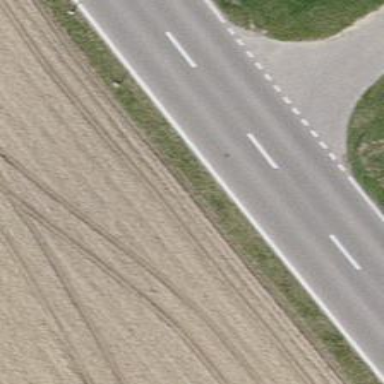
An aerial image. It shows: Asphalt road designated for service vehicles.